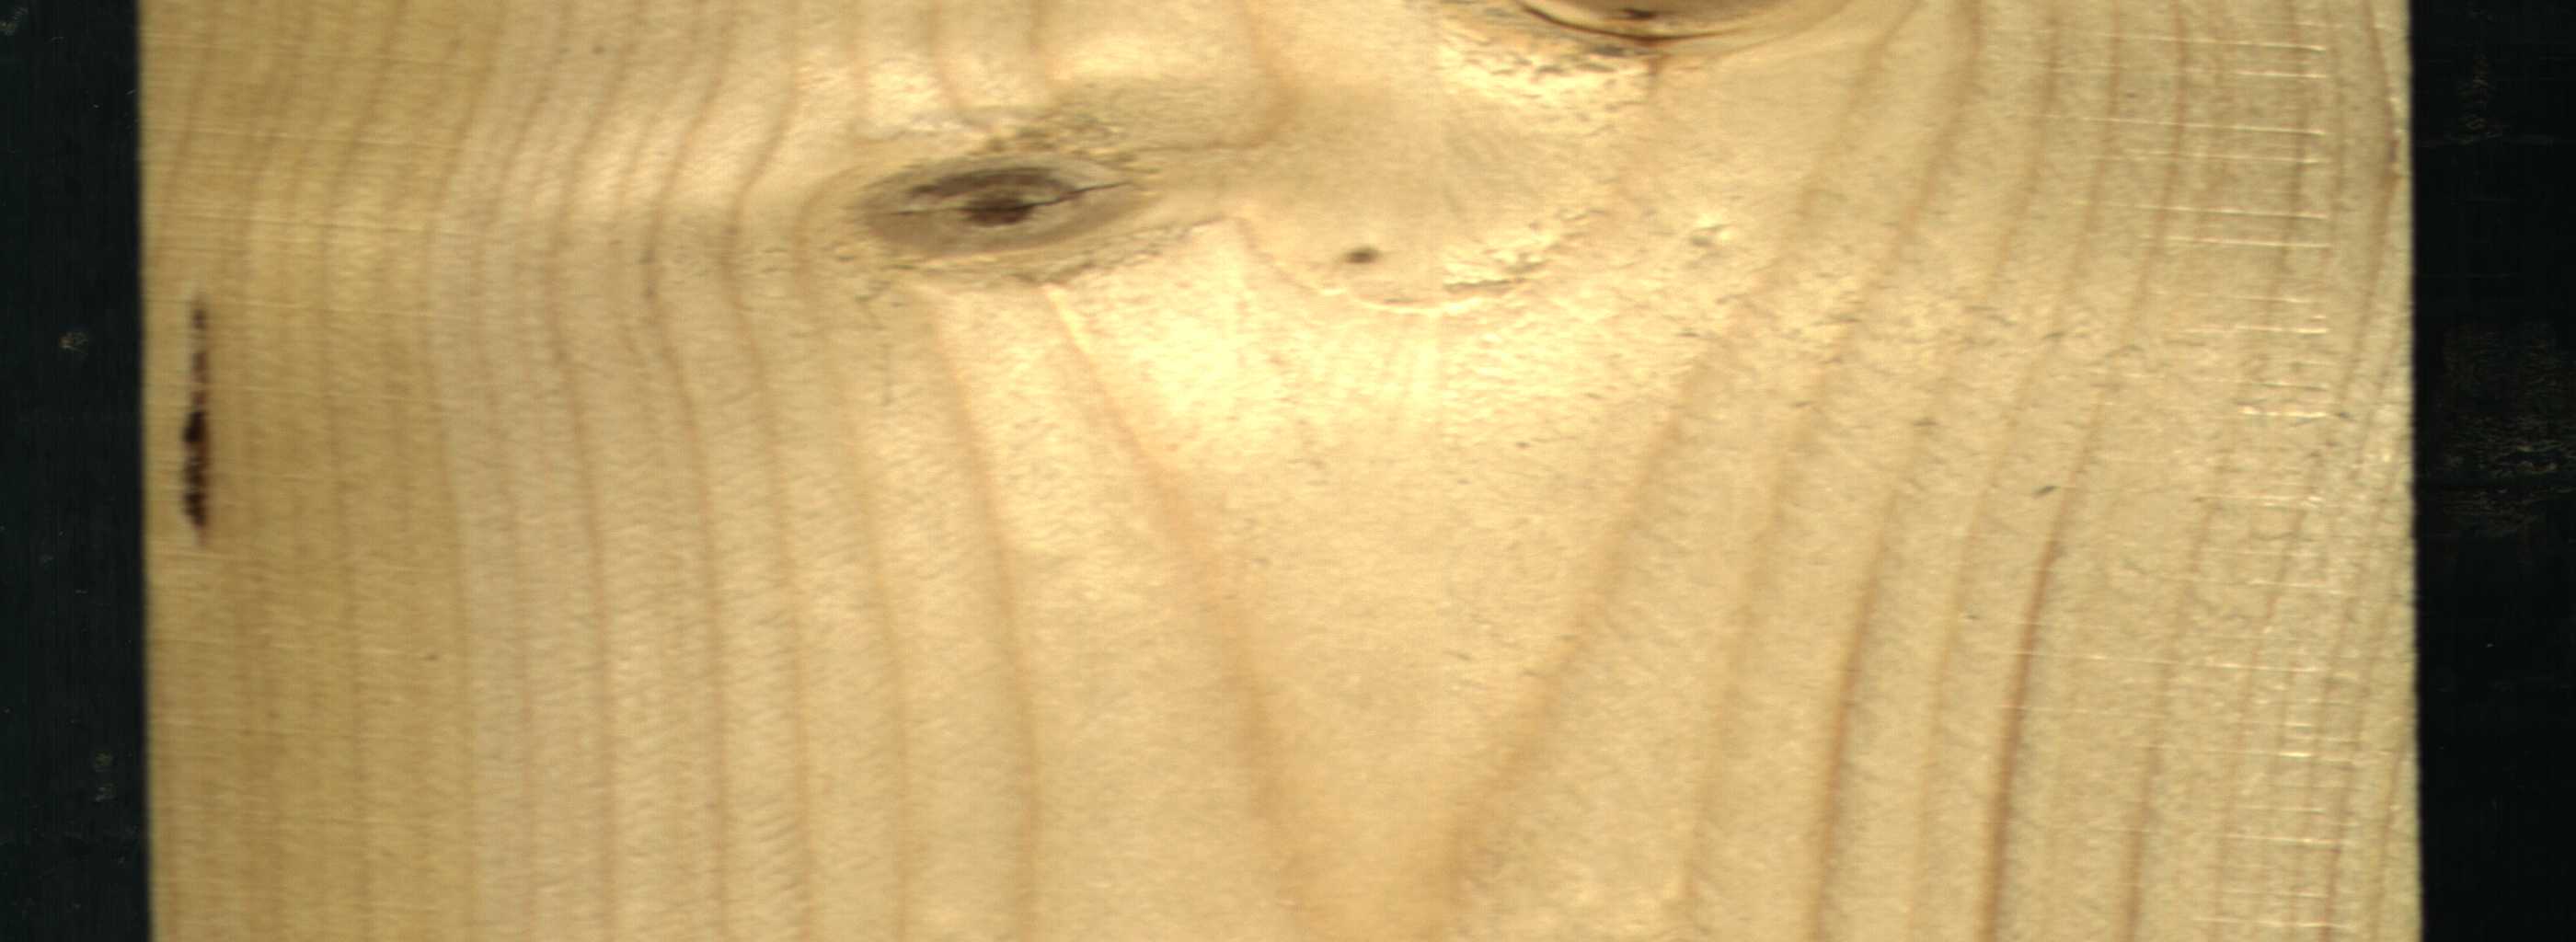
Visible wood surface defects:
resin
knot_with_crack
Live_Knot